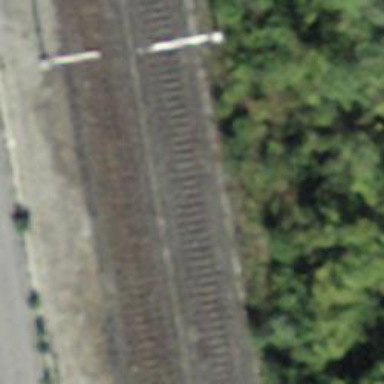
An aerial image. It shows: Railway track with contact lines for electrification.